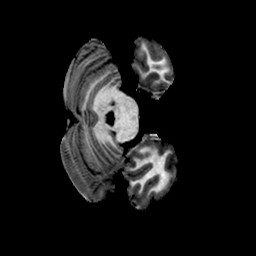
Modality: T1w
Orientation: axial
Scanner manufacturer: ge
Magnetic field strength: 3 T
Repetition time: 0.00766 s
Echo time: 0.003476 s